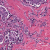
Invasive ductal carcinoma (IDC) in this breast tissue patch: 0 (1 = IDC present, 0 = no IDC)